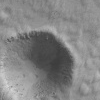
Atmospheric dust classification: not_dusty